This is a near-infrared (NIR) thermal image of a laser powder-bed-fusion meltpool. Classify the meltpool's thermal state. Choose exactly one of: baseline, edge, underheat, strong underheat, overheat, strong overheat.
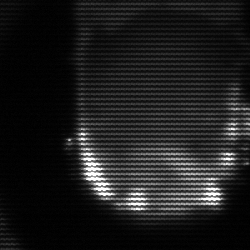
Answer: baseline